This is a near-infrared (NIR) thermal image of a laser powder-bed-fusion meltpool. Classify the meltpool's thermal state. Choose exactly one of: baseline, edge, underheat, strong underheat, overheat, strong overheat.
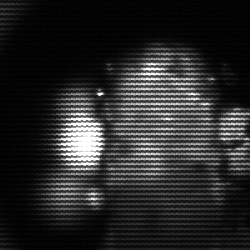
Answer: strong underheat